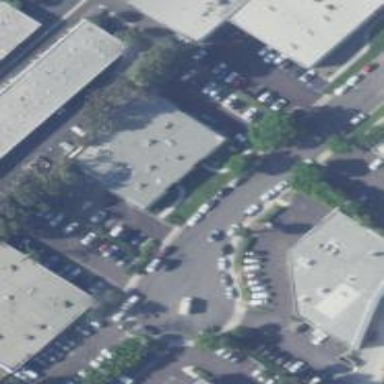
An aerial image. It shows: Commercial building.